Question: I want a very simple button with some explanation/vizual-thing, perhaps onCreate/onLauncher to do what makes you smile! I have tried buttons <URL>, probably easiest if someone could direct me to a ready working example about a button in Android. History shows problems with R and XML -files, probably easiest if someone could state it clearly how to do it: a very simple button. Its directory tree etc?
>
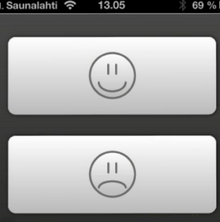
Answer: First, let's take a look at your <URL>, it won't work as is. I hope you understand basic concepts of object-oriented programming and get rid of the static methods.
In Android there's a class called <URL>. Simply put, an activity represents a view in your application. In your trivial example, most if not all, your code goes to that class.
In Android, you don't use 'public static void main(String<URL>.
In 'onCreate' you should call <URL> with the layout you wish to use in that activity. The layout is given to the 'setContentView' as an integer parameter from the generated R class, like 'R.layout.layout_file_name' which maps to the XML file at 'res/layout/layout_file_name.xml'.
The layout file is the one that contains the declaration of the desired layout. In your case, it might have a <URL>s.